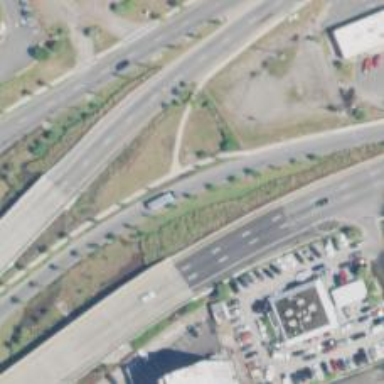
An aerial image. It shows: Trunk link highway.